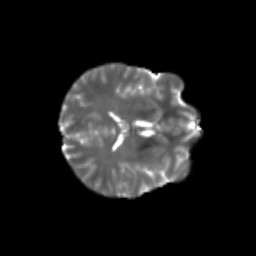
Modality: T2w
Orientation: axial
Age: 20
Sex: male
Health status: healthy
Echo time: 0.074 s